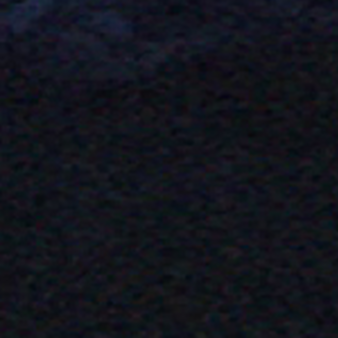
Label: other